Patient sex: M
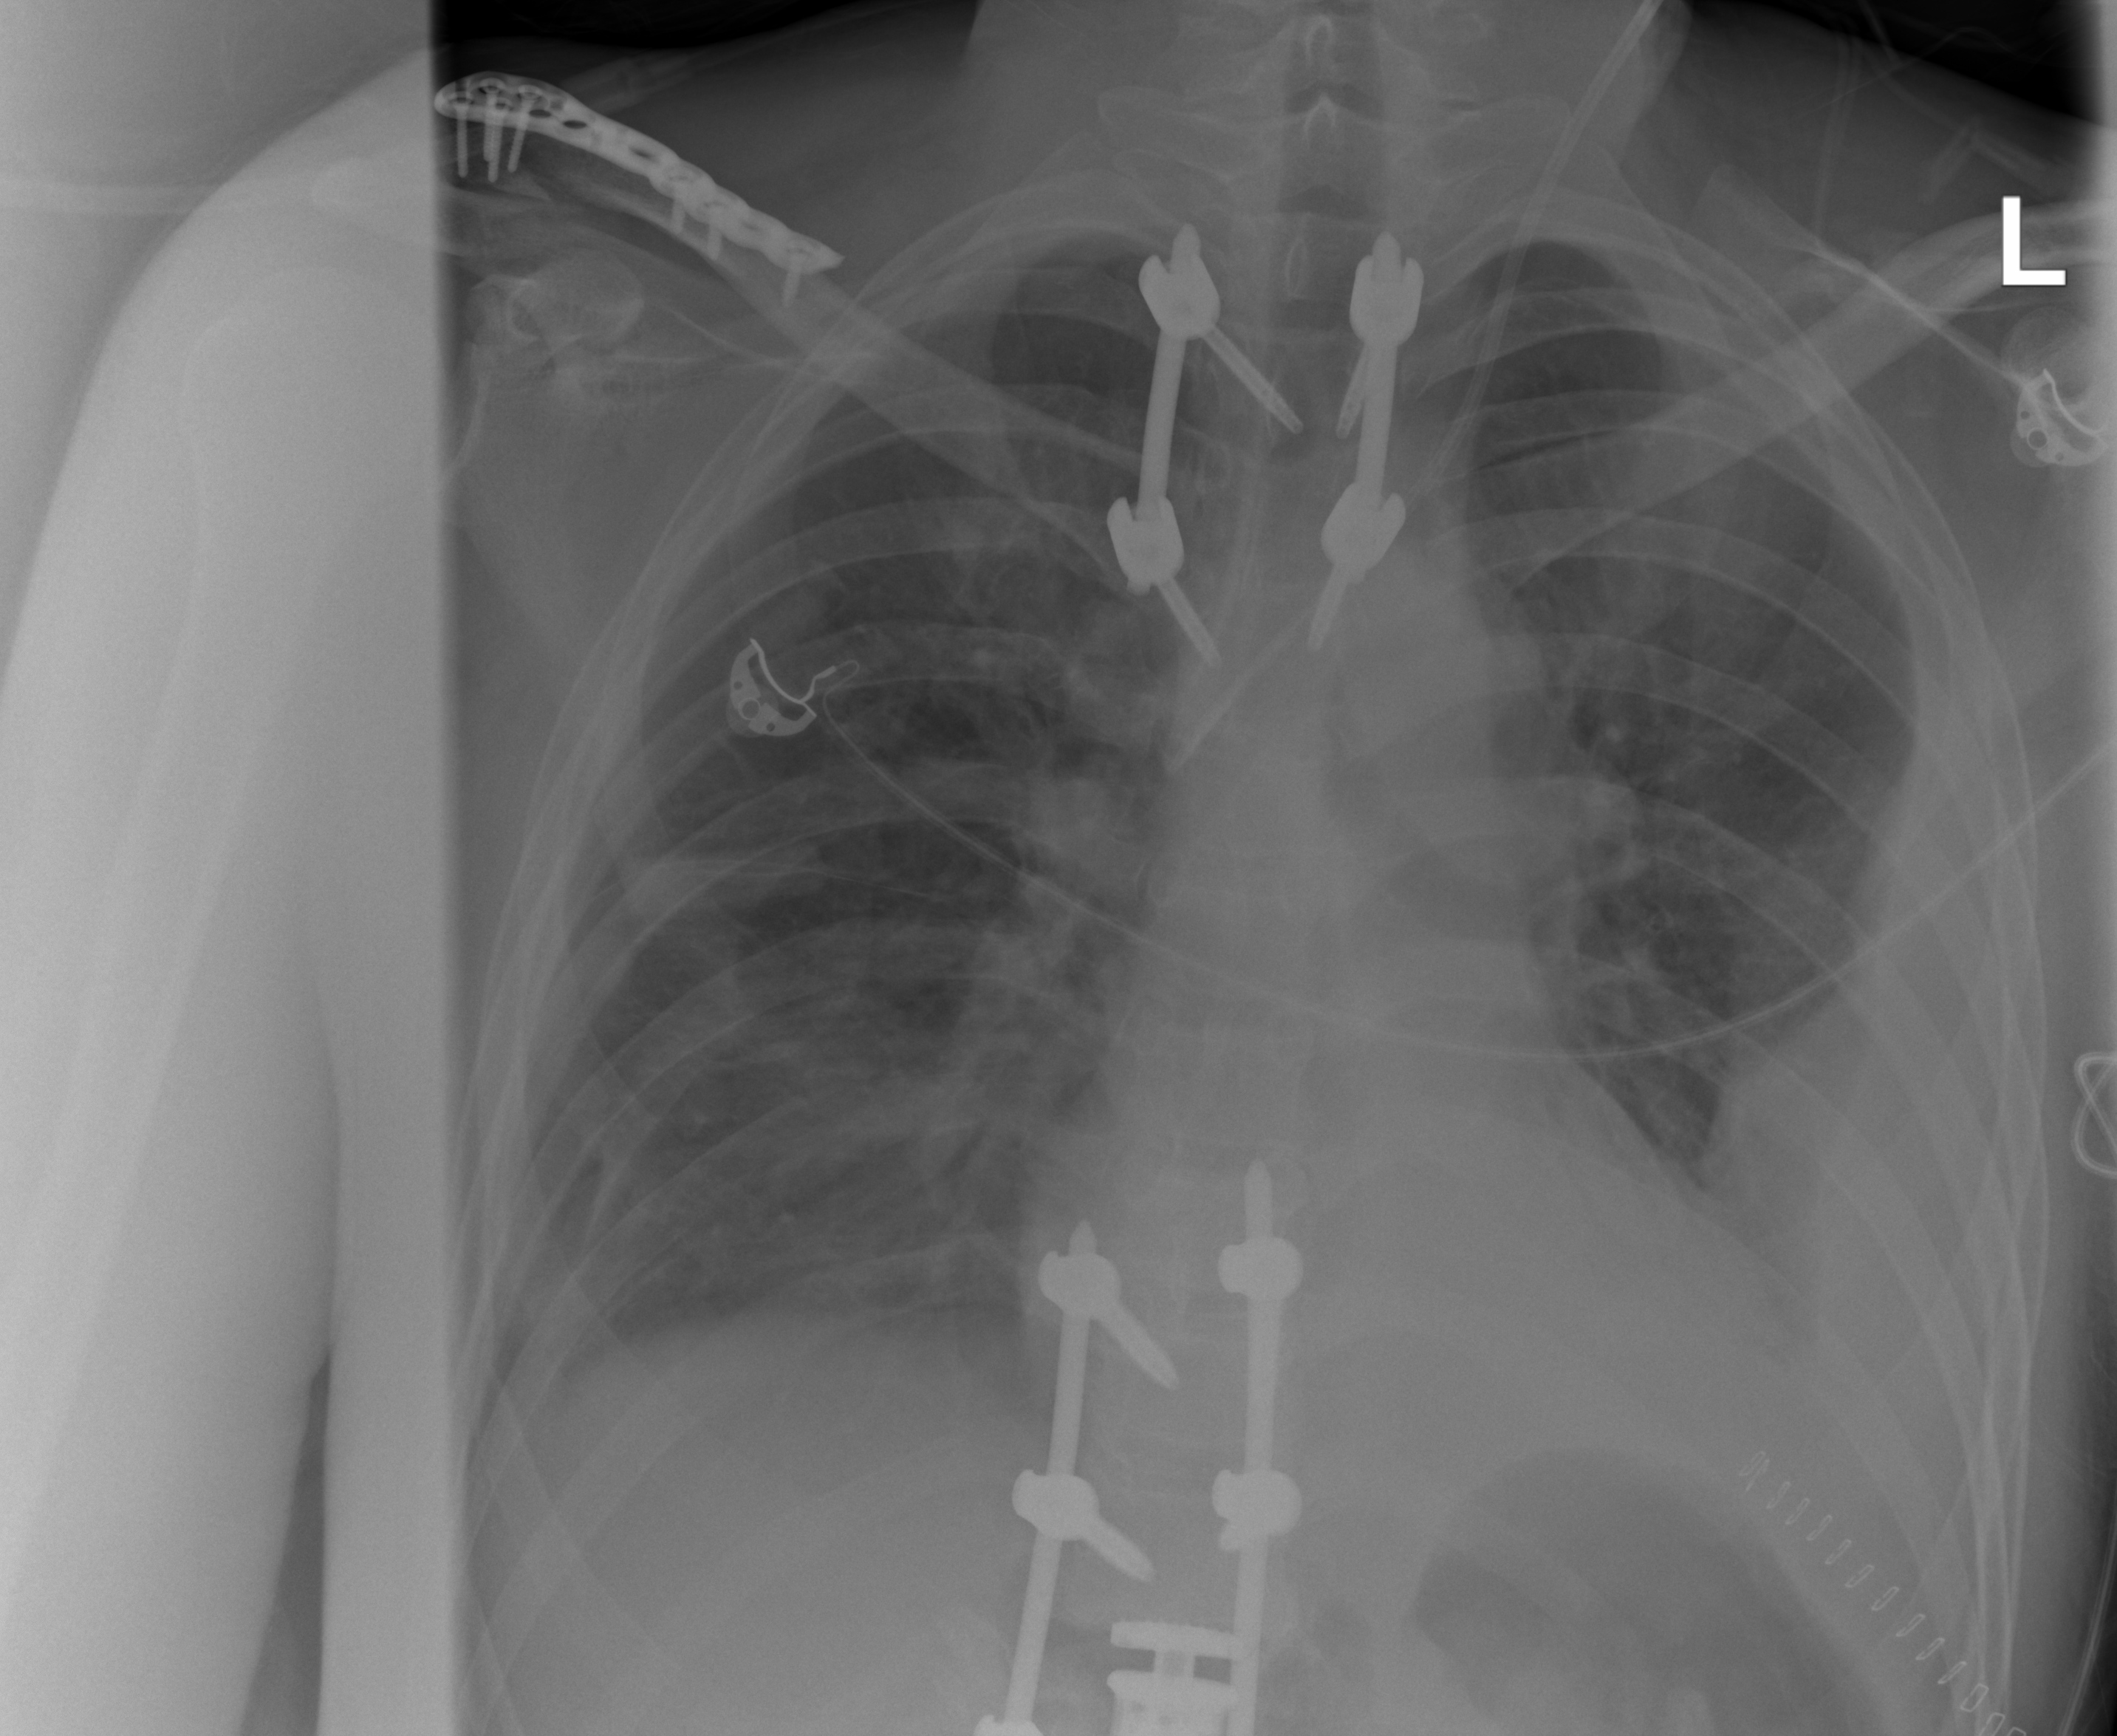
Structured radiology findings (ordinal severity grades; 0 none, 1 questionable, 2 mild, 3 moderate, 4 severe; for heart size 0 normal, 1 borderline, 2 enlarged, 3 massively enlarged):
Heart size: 0
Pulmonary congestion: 2
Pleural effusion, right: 2
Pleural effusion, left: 2
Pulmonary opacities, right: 2
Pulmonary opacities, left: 2
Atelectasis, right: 2
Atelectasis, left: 3